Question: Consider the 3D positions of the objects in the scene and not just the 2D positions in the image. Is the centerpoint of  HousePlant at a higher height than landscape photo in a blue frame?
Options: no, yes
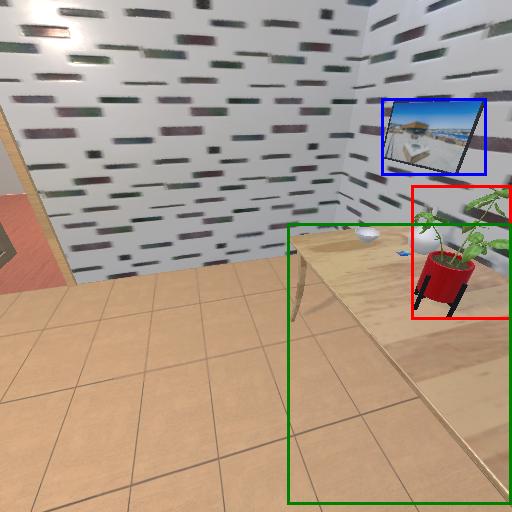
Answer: no